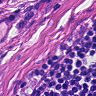
Metastatic tissue present: yes